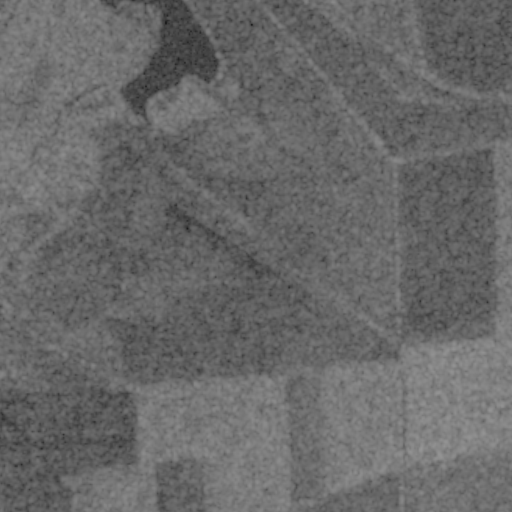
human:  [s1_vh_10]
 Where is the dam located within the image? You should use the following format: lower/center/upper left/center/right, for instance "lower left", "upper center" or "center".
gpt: The dam is located in the upper left of the image.
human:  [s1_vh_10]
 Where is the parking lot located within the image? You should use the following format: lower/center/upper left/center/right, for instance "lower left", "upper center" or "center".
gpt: There is no parking lot in the image.

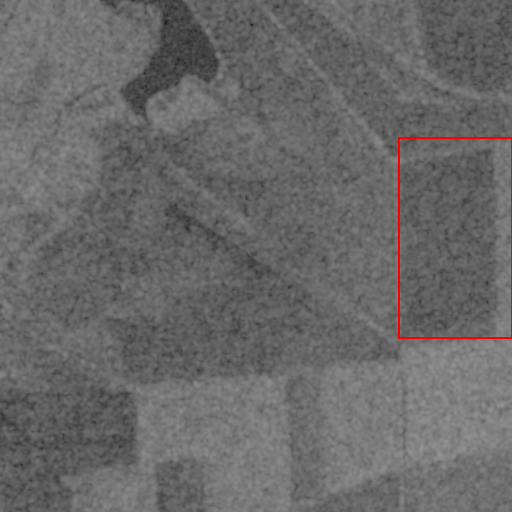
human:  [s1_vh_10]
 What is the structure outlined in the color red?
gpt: The structure outlined in red is a crop field.
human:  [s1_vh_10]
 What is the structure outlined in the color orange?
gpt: There is no orange outline.